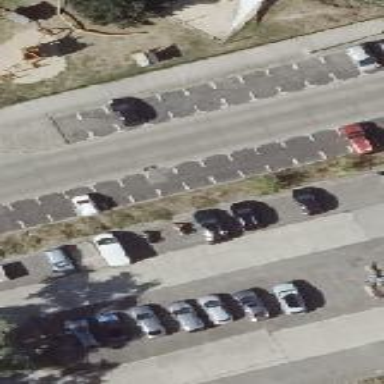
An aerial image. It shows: Street-side parking area with concrete surface in residential area.